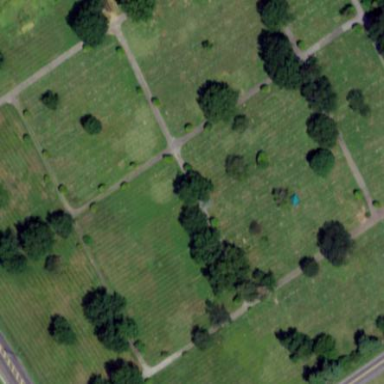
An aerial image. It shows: Cemetery.